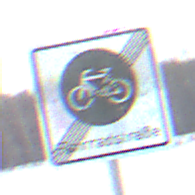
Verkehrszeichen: EndeFahrradstrasse
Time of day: SunriseSunset
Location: Outdoor (Nature)
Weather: PartlyCloudy
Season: NotSpecified
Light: Natural